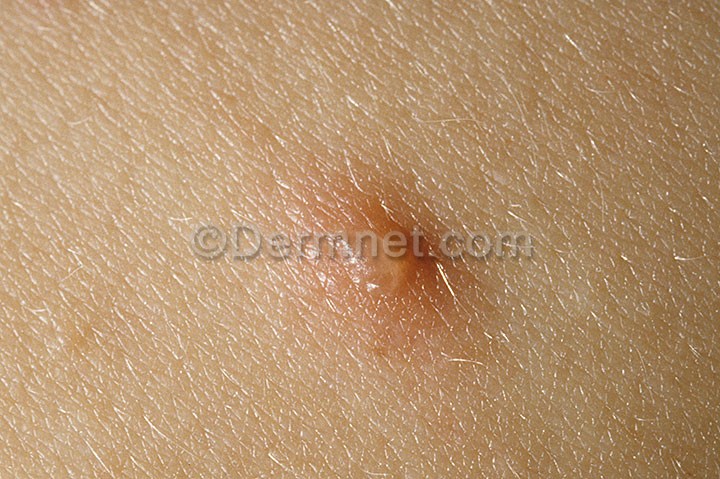
Disease: Warts Molluscum and other Viral Infections